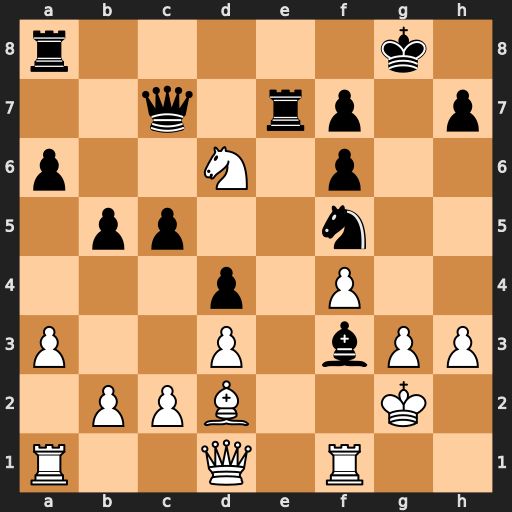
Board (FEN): r5k1/2q1rp1p/p2N1p2/1pp2n2/3p1P2/P2P1bPP/1PPB2K1/R2Q1R2
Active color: w
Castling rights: -
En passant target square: -
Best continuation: Qxf3 Qxd6 Qxa8+